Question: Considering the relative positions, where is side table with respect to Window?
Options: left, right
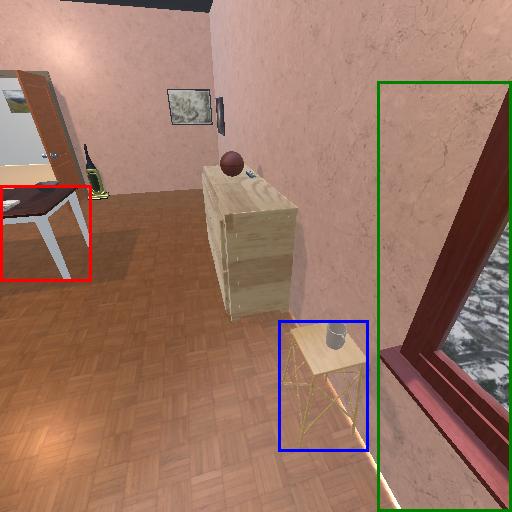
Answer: left